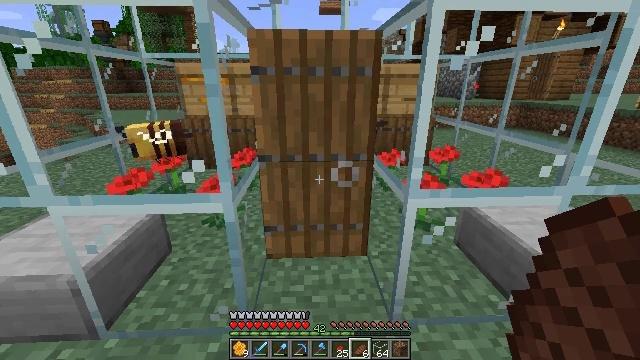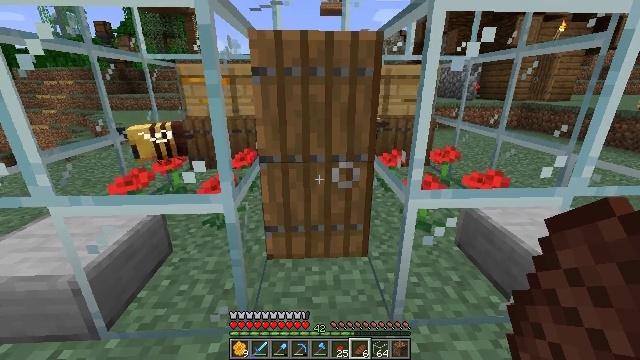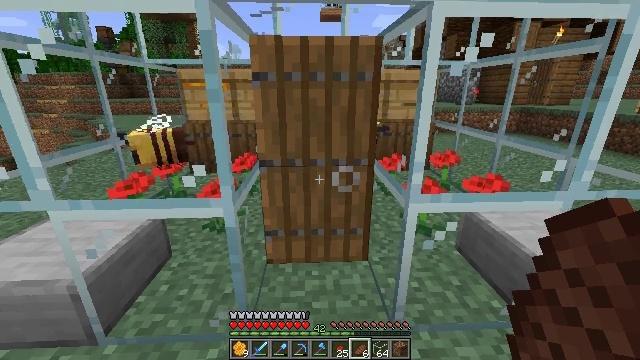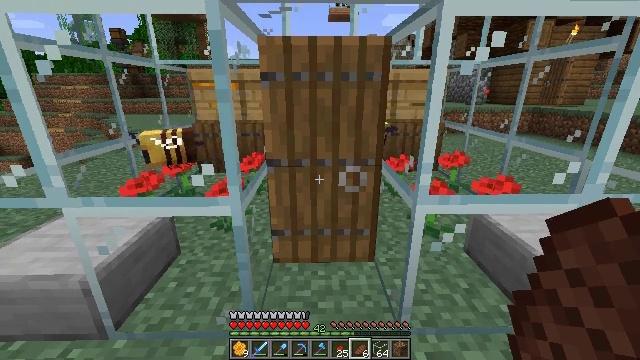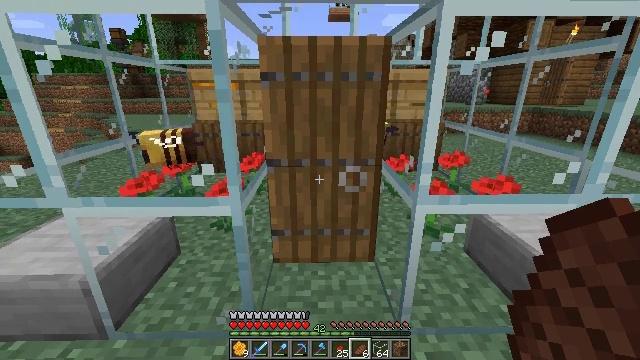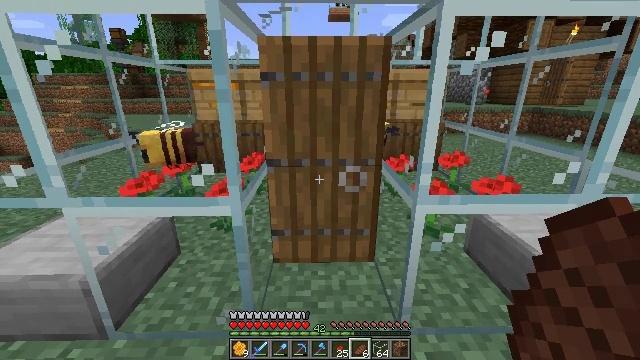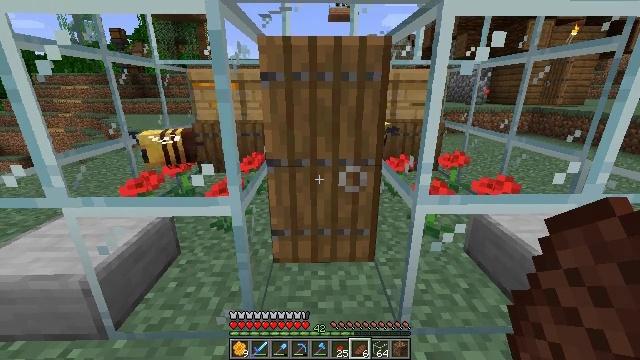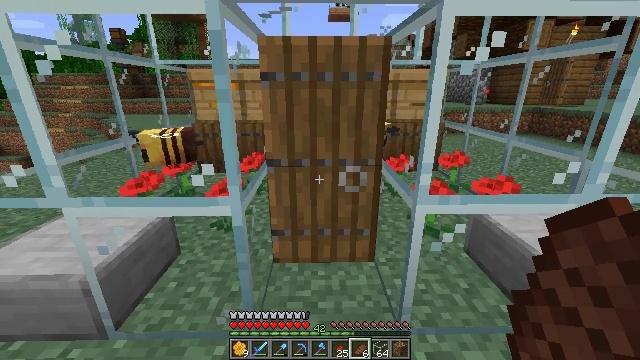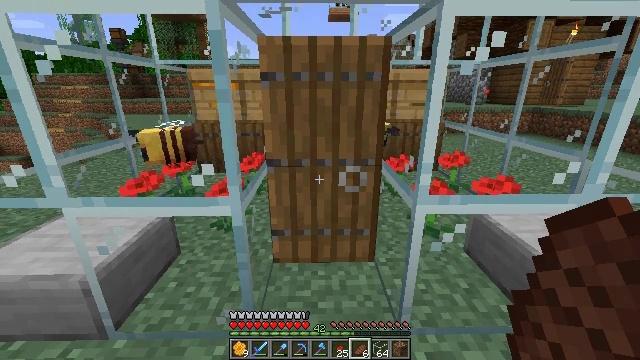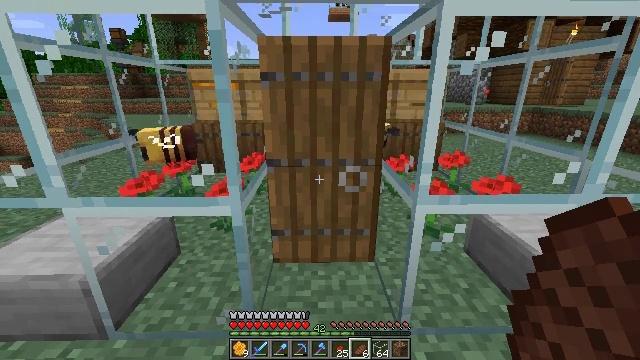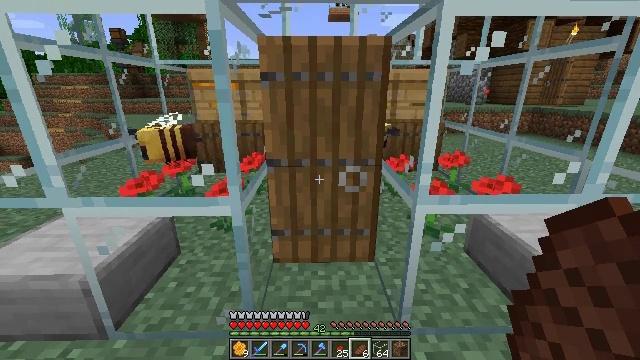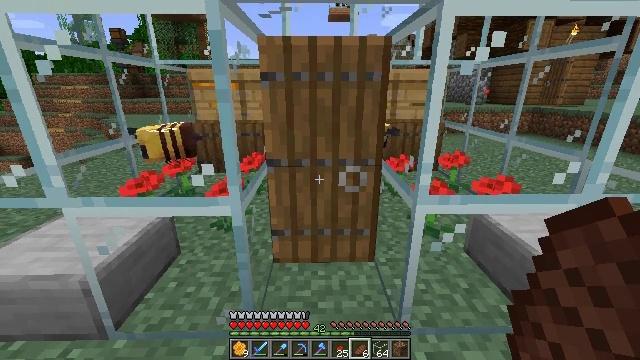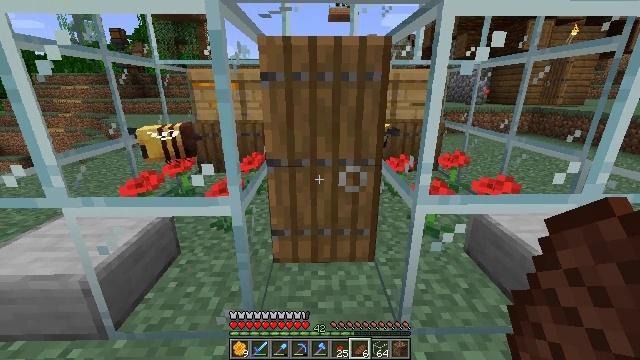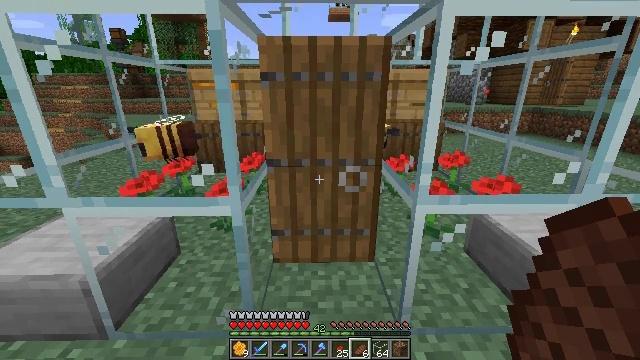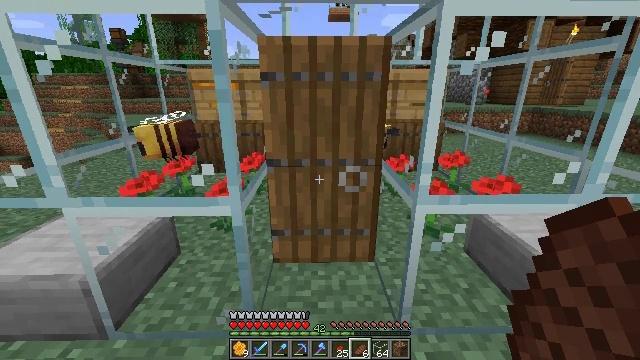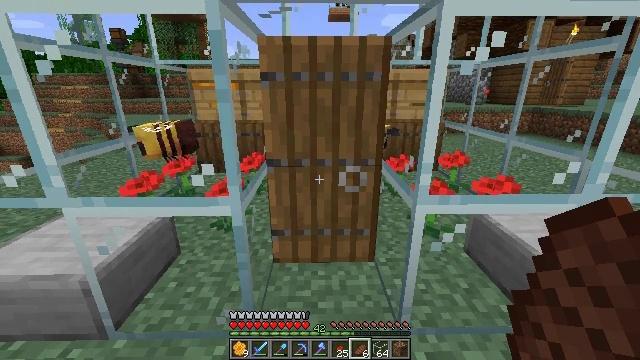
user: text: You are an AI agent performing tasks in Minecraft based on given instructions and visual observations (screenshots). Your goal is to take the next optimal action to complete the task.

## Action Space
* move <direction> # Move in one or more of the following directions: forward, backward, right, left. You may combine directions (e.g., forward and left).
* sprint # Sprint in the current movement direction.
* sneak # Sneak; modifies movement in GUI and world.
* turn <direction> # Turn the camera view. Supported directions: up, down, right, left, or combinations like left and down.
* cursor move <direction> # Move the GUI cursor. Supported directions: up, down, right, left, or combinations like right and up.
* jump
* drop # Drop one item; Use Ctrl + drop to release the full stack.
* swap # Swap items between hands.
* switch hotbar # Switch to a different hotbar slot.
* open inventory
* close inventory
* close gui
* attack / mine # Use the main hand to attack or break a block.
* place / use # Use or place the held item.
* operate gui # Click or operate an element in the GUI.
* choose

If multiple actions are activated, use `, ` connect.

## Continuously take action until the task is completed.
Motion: motion action
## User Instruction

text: Mine the smooth stone slab.
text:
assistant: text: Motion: no_op
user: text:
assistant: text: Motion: no_op
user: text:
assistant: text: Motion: turn left
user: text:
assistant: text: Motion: no_op
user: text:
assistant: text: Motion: no_op
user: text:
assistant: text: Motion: no_op
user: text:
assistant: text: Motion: no_op
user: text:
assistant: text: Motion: no_op
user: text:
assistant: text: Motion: no_op
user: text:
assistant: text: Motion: no_op
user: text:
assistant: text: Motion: no_op
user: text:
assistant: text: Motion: no_op
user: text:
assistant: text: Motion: no_op
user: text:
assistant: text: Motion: no_op
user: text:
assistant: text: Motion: no_op
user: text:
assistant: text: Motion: no_op
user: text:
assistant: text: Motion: no_op
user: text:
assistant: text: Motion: no_op
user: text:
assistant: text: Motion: no_op
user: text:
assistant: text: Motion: no_op
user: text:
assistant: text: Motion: turn left and up
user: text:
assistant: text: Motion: turn left and up
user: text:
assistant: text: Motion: turn left and up
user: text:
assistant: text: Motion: turn left and up
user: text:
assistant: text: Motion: no_op
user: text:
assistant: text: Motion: no_op
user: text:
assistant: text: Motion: no_op
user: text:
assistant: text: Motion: no_op
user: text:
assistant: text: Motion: no_op
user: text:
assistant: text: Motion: no_op